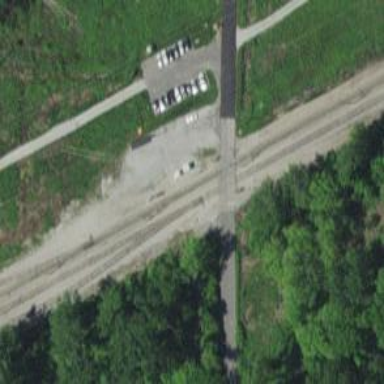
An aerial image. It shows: Siding railway line with electrified contact line for the trains.